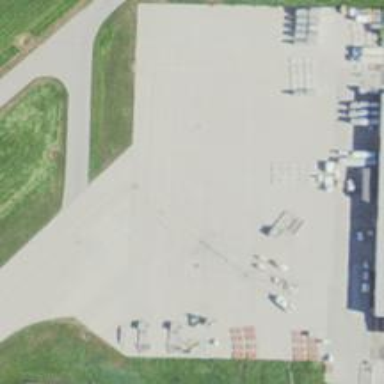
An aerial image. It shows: Paved apron at the airport.